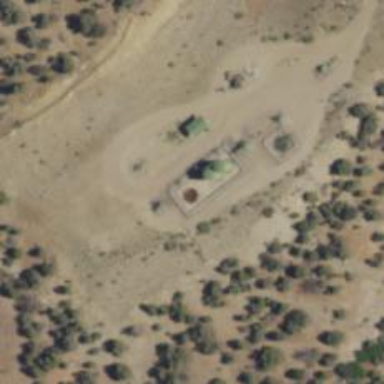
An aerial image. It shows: Storage tank that is man-made.